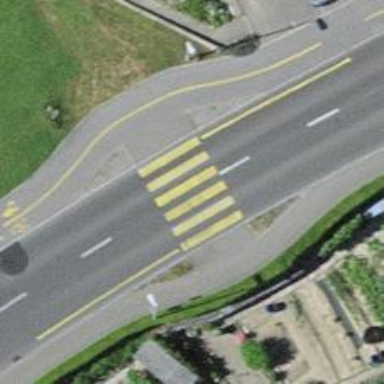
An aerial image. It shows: Pedestrian crossing with zebra markings on the footway.